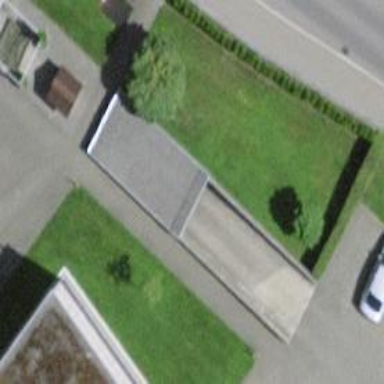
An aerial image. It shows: Parking entrance.